Question:
i have a bool matrix, i wanna find area(s) that fill of 1(true value). the area represent as polygon(clock wise).
can somebody give me an idea.
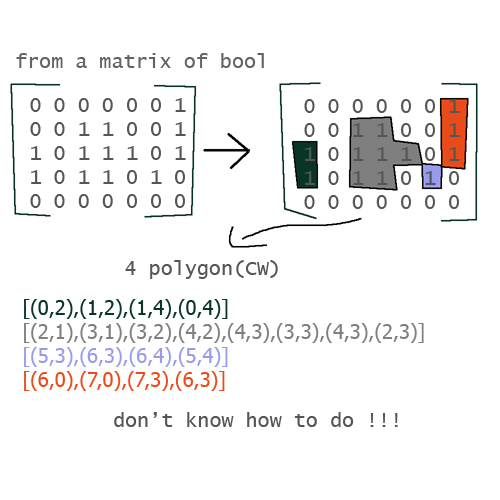
Answer: The union-find algorithm is an excellent approach to find connected sub-graphs (or regions in this case). It's also a linear complexity algorithm so it's basically as good as BFS :)
<URL>